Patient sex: F
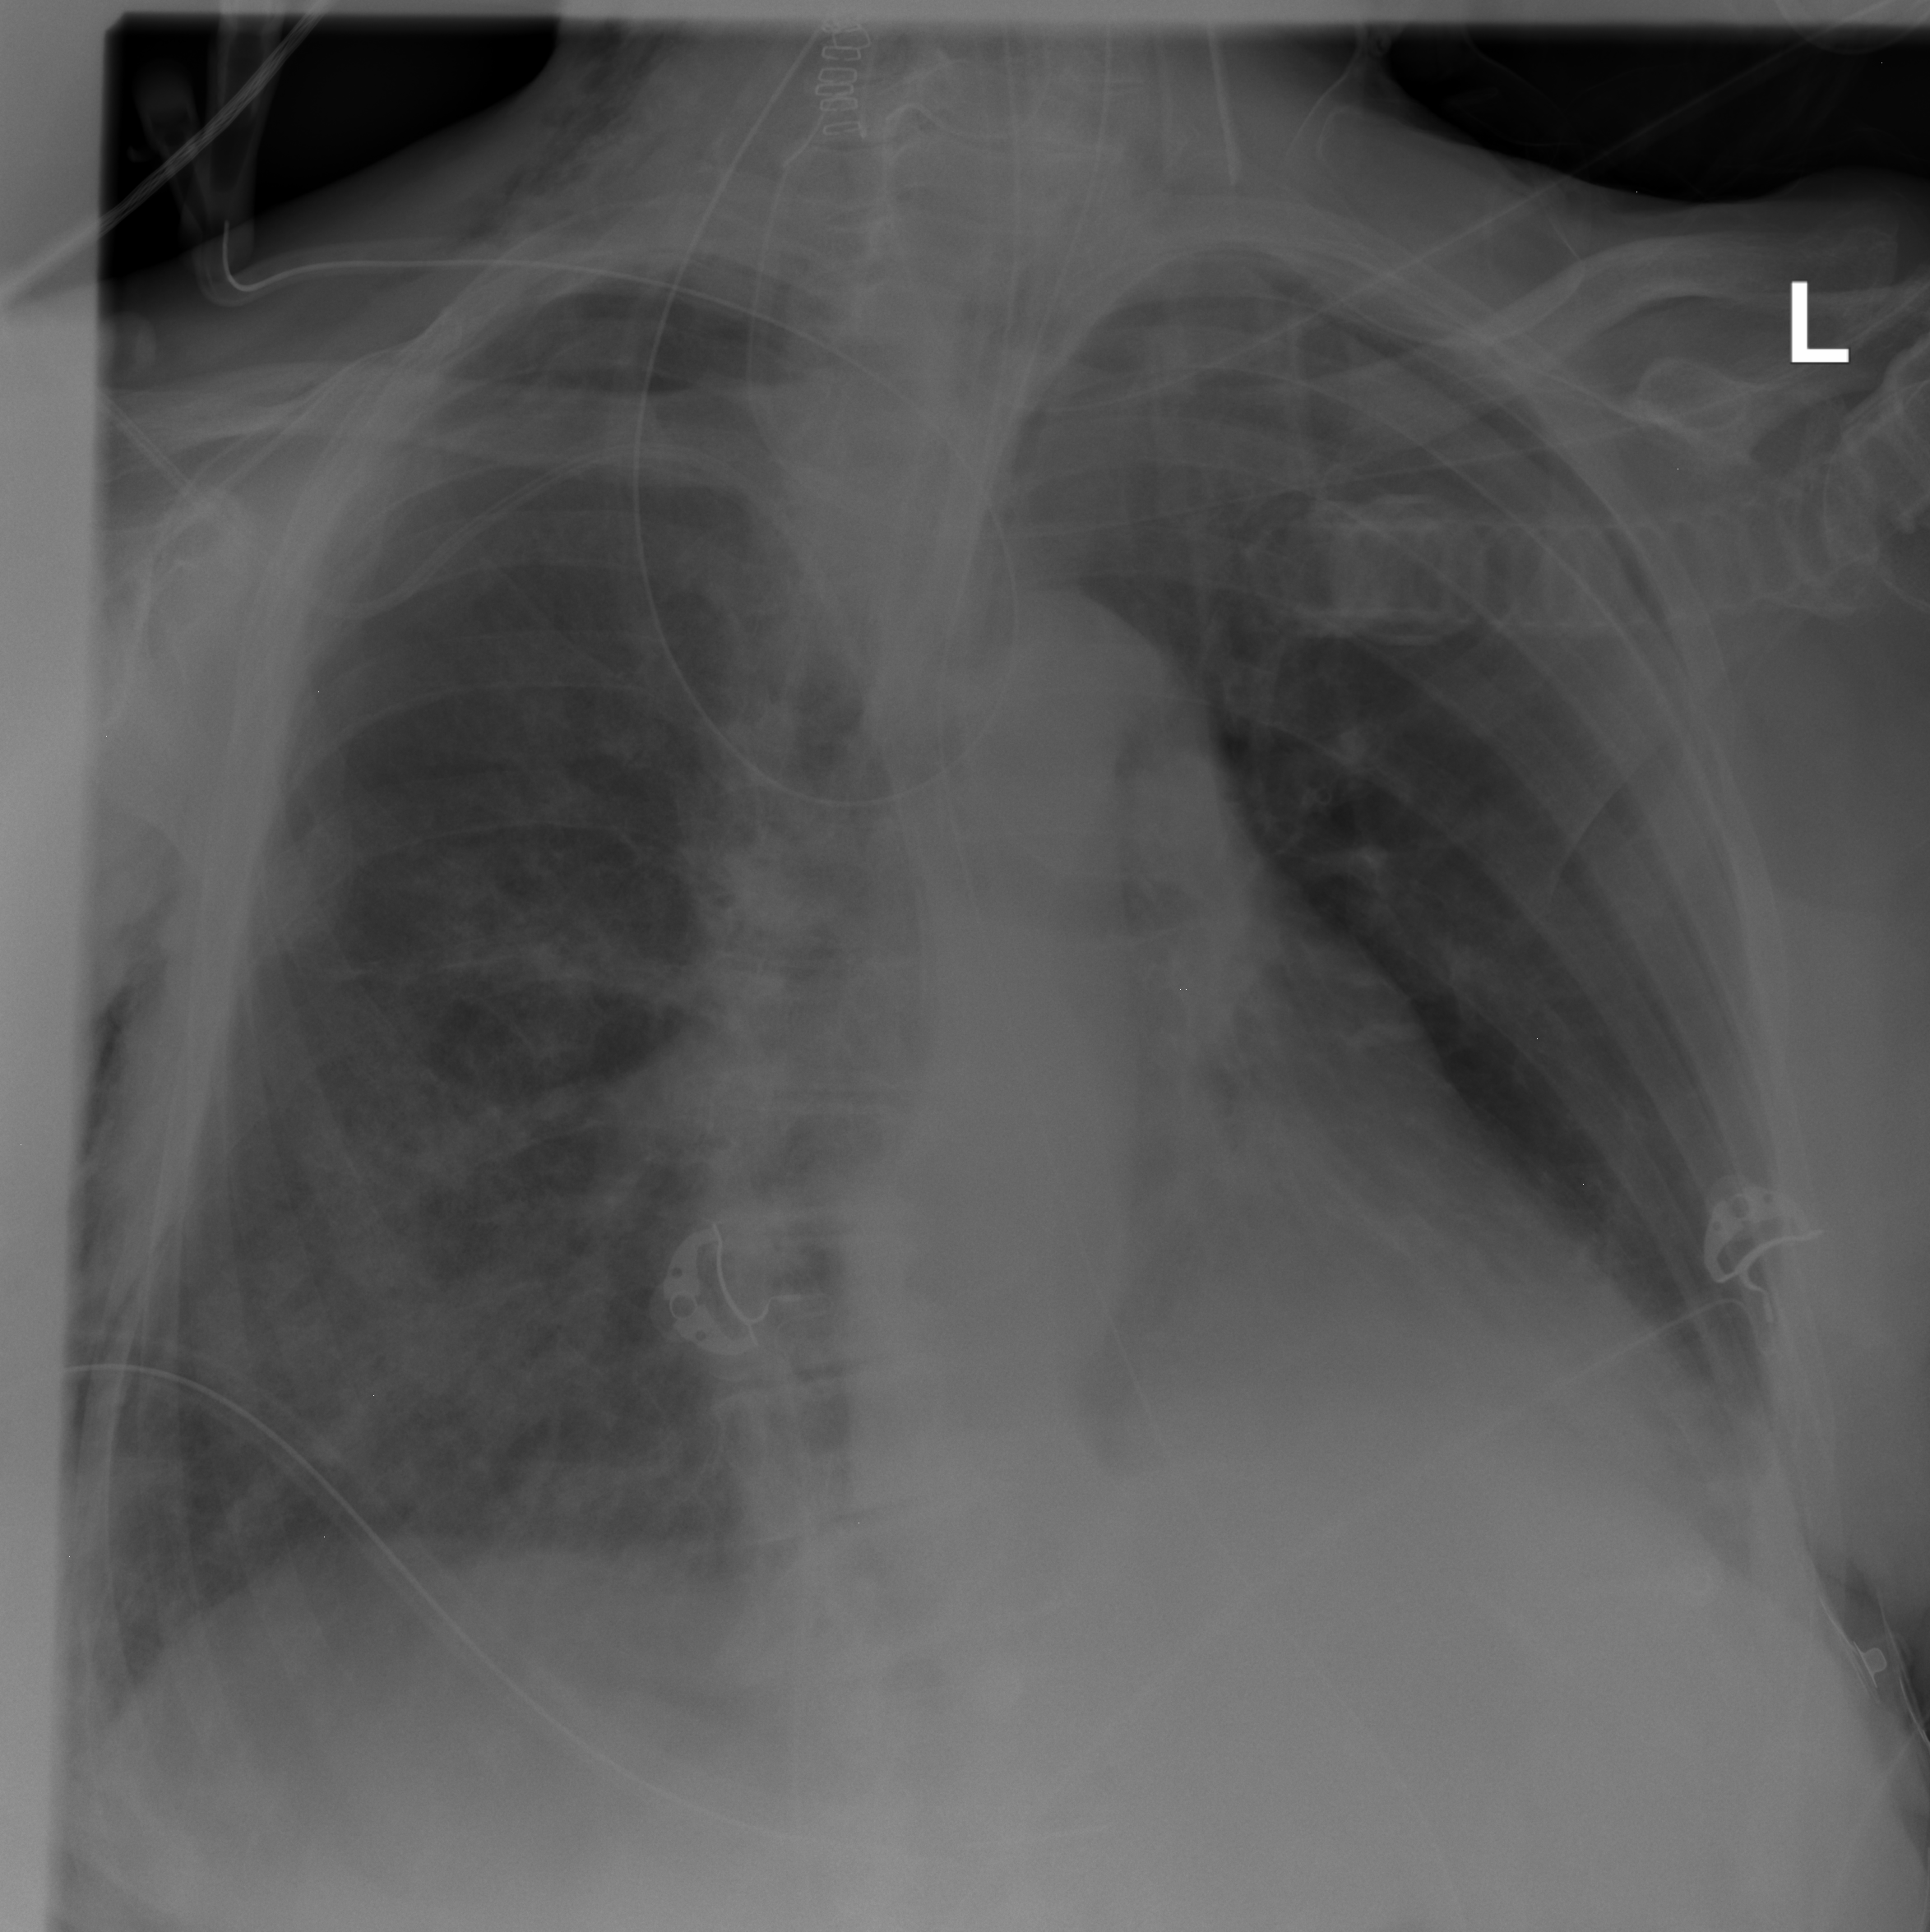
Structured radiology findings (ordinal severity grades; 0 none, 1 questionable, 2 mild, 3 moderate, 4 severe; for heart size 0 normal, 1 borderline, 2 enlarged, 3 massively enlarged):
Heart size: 2
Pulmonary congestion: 0
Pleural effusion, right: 0
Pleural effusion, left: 2
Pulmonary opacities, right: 2
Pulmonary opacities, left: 0
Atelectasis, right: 2
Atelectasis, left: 2